Chest X-ray:
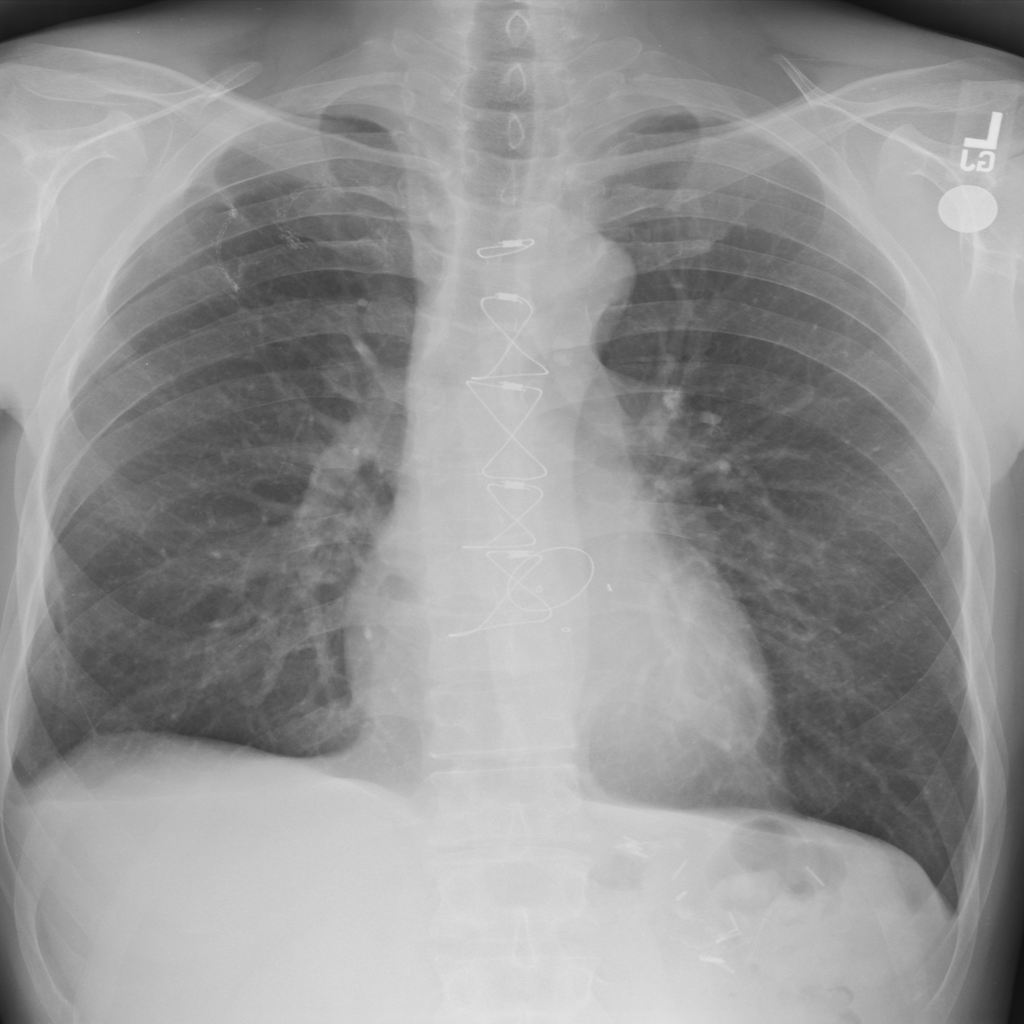
Findings: Pleural Thickening
No abnormal finding: no